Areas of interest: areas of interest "Tianjin City Hui Muslim Public Cemetery"
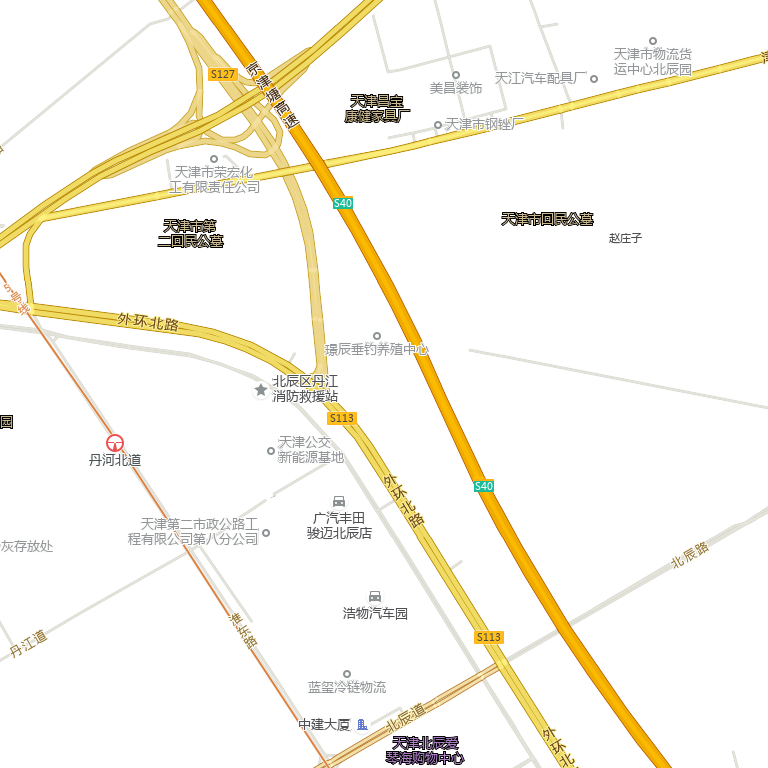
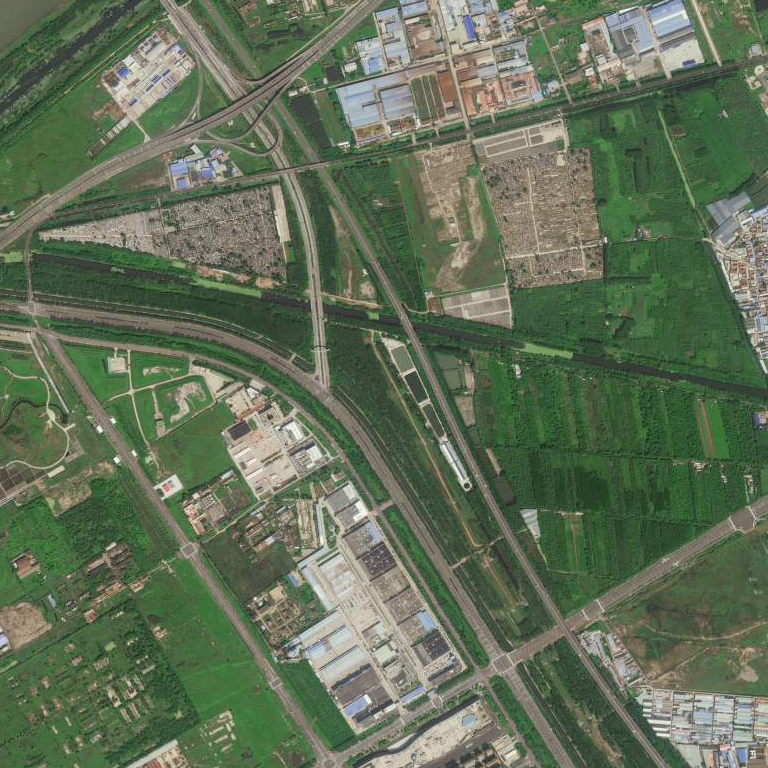